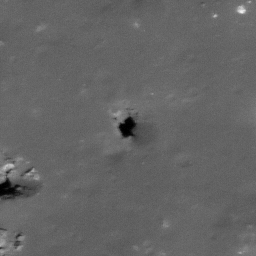
Pit: Jackson 1a
Host crater: Jackson
Host type: impact_melt
Lunar coordinates: latitude 22.421, longitude 196.287